Aerial crown-view tile of a tropical tree (Barro Colorado Island, Panama), acquired 20240611:
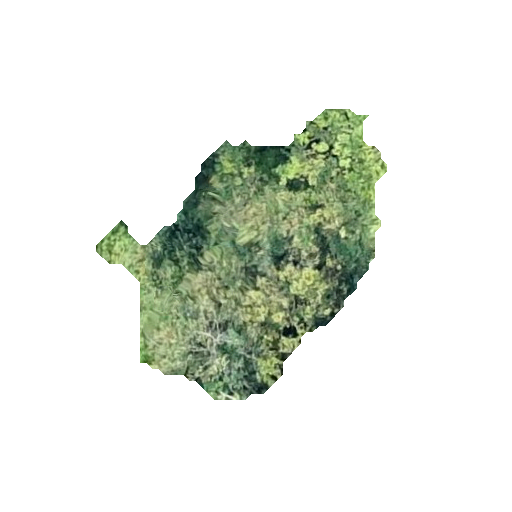
Species: Luehea seemannii
GBIF accepted scientific name: Luehea seemannii
Crown area: 75.64 m²